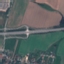
Land use / land cover: Highway